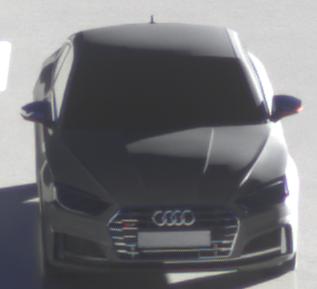
Make: Audi
Model: S5 Sportback
Detailed model: 8T Facelift
Model produced from: 2011
Model produced until: 2016
Doors: 5
Color: gray
Road condition: wet road
Daytime: sunrise or sunset
Contrast: high contrast